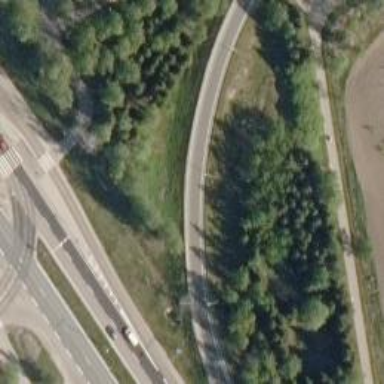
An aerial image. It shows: Asphalt trunk link road with embankment.